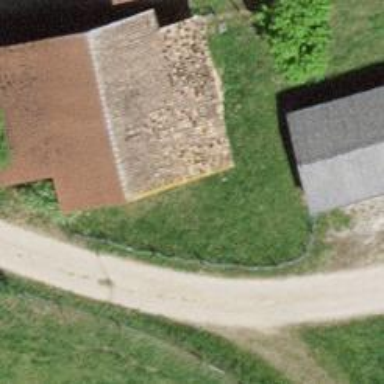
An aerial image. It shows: Farm auxiliary building.